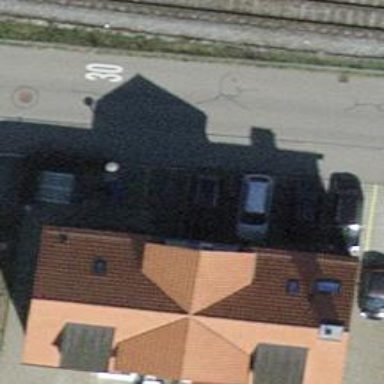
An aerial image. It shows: Semidetached house with gabled roof.